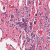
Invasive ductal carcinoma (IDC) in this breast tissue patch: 1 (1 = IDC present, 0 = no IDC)